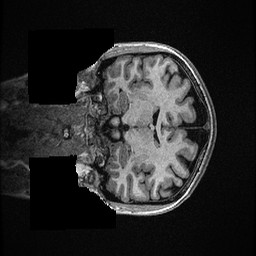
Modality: T1w
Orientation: coronal
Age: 49
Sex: female
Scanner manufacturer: ge
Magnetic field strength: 3 T
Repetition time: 0.006952 s
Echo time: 0.00292 s